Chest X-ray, AP view. Patient: 55 years old, sex M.
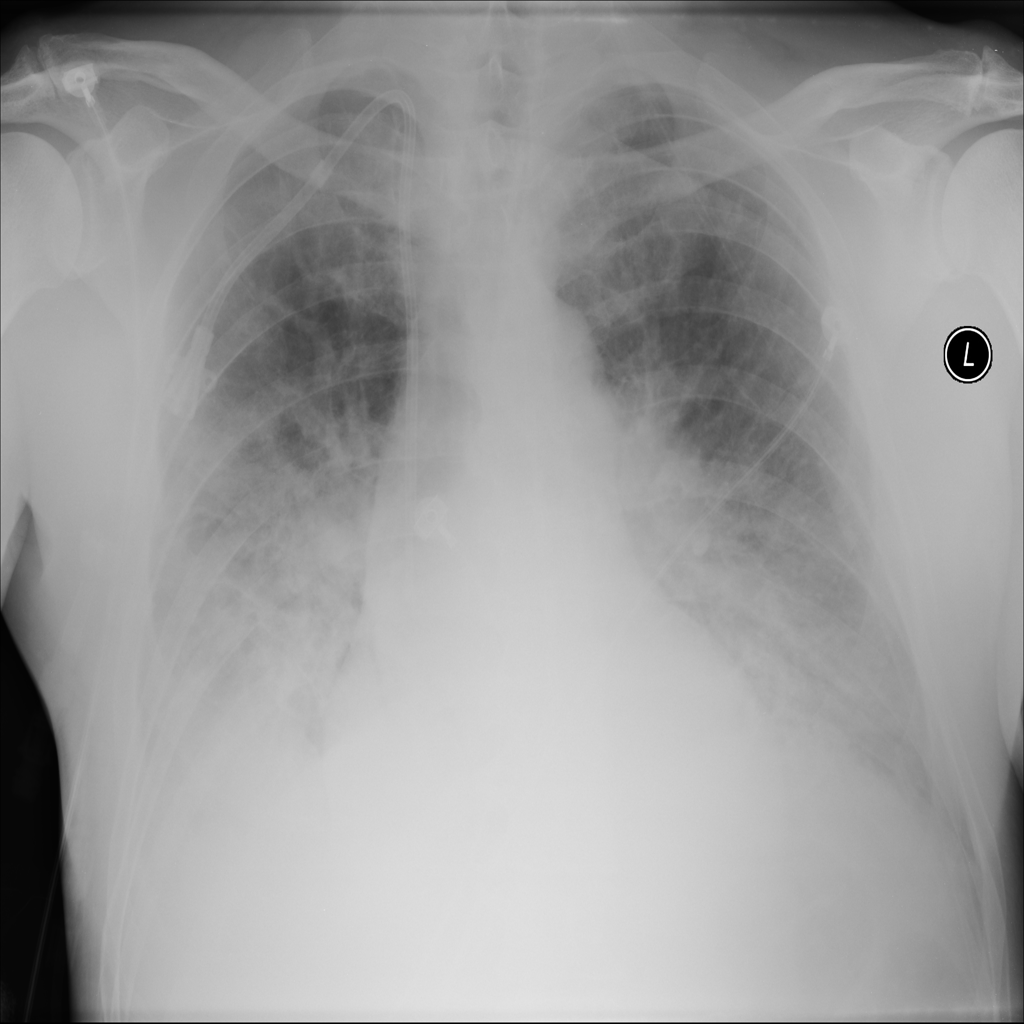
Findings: No Finding